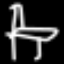
Label: chair